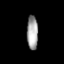
Tissue: lung
Cell type: Myeloid cells
Senescence score: 0.209
Nuclear area (px): 371
Mean DAPI intensity: 160.472